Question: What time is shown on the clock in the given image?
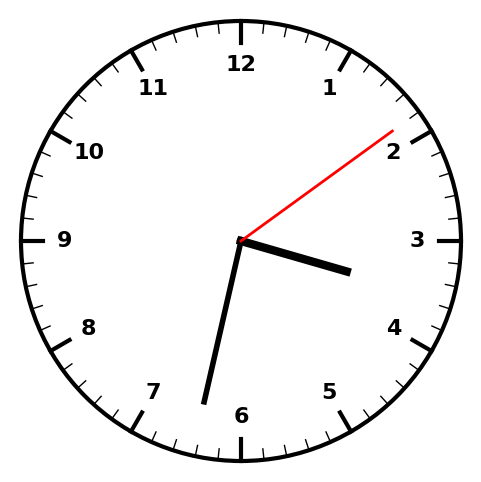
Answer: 03:32:09